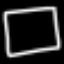
Label: square